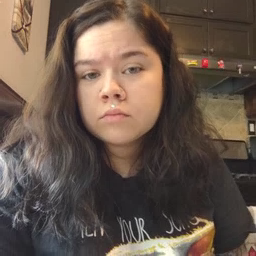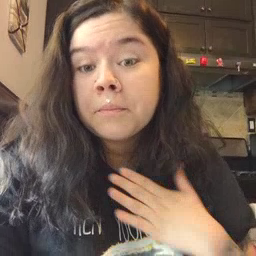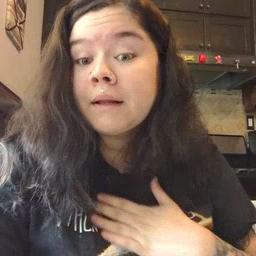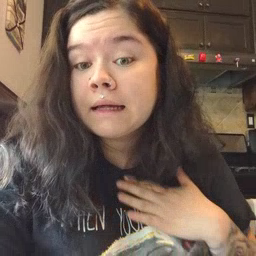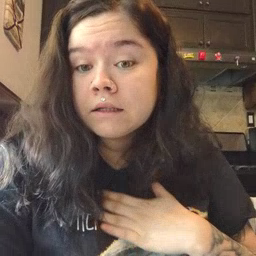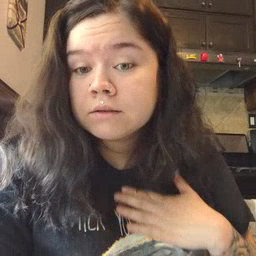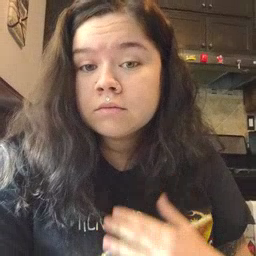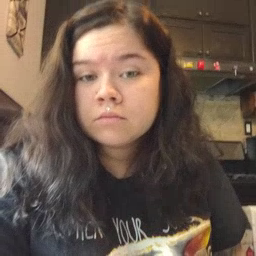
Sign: please